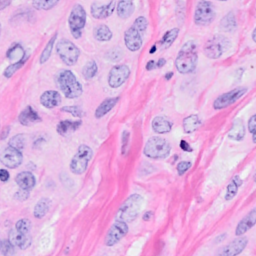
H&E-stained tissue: Breast